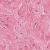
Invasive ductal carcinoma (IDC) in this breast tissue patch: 0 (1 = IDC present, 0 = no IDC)